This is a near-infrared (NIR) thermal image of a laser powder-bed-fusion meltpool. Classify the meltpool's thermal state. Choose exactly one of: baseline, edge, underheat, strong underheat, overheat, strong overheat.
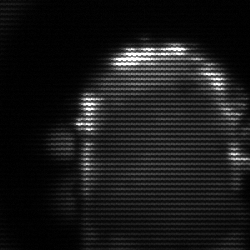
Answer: baseline